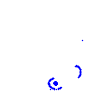
Particle: pion